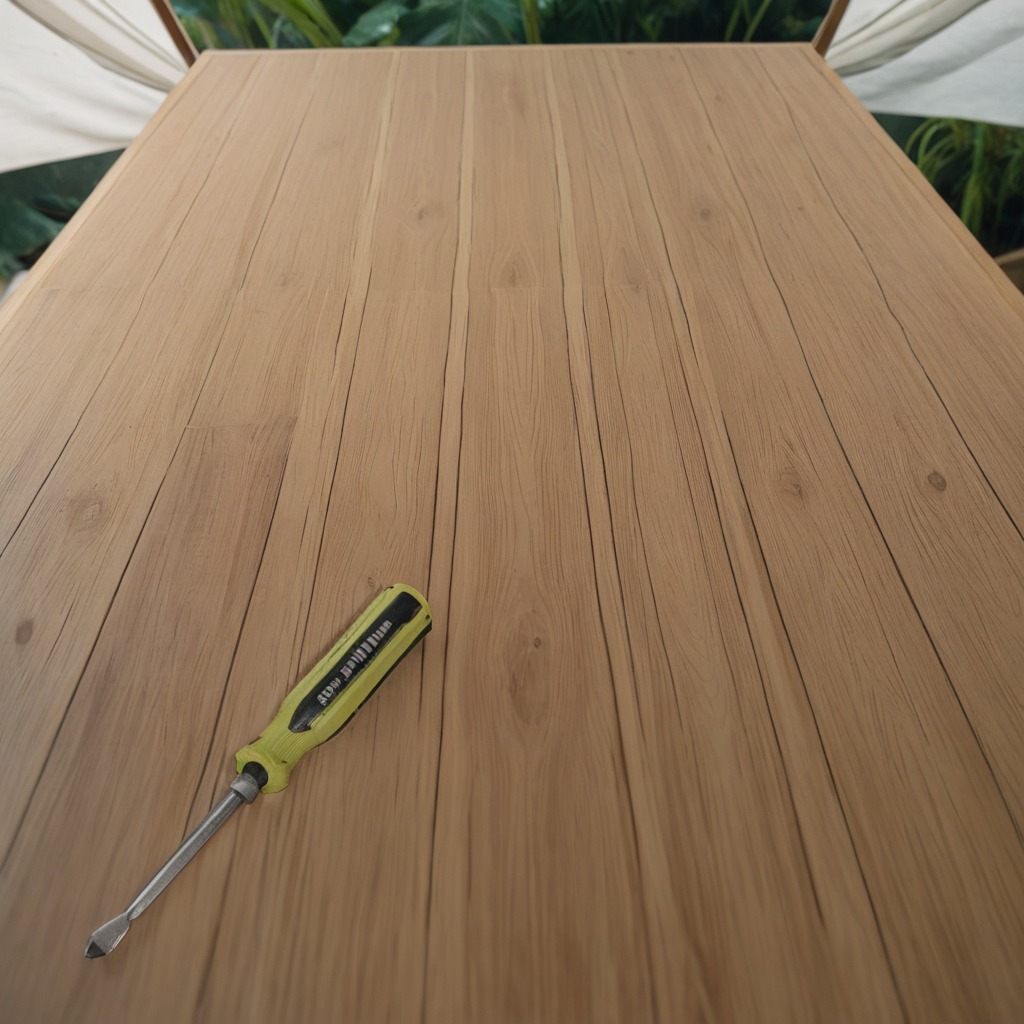
A screwdriver is lying on the wooden table.